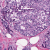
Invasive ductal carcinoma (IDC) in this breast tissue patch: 1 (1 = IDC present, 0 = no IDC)